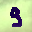
Label: 9